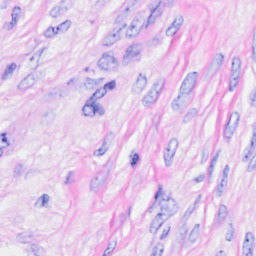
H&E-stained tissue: Breast